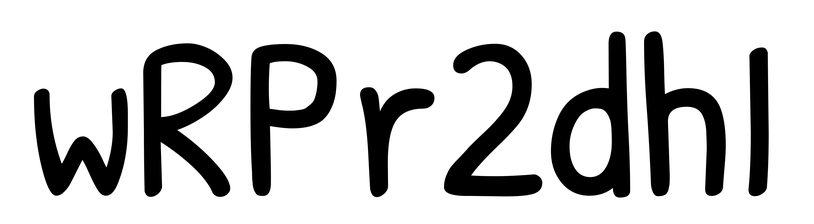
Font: PatrickHand-Regular